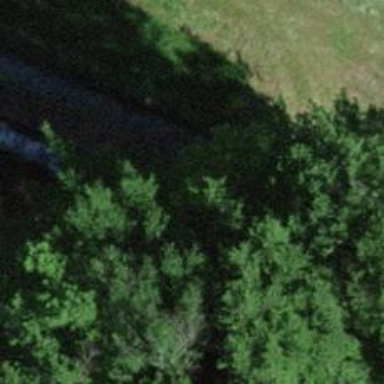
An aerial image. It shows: Retaining wall.